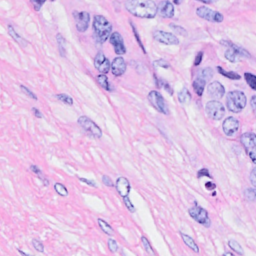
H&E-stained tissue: Breast